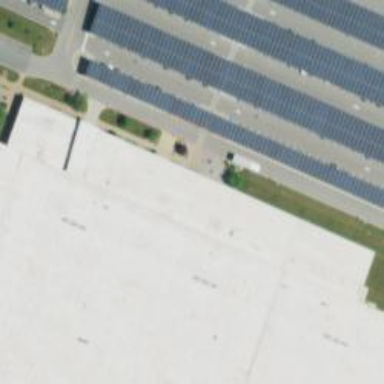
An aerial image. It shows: Solar photovoltaic panel generator on roof of building.